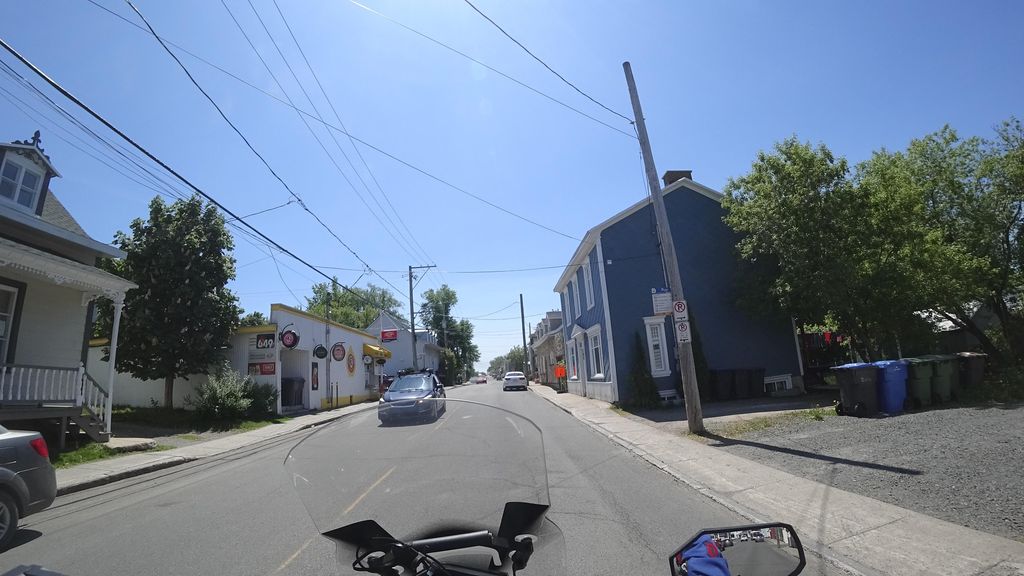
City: quebec_city